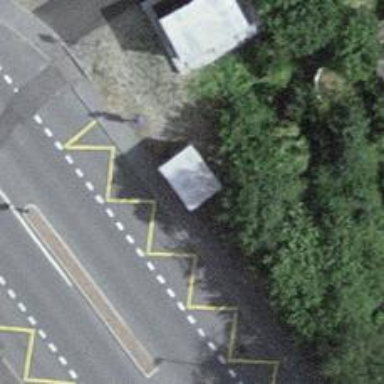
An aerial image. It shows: Bus stop with platform for public transport.